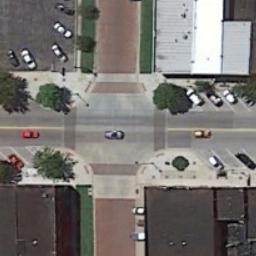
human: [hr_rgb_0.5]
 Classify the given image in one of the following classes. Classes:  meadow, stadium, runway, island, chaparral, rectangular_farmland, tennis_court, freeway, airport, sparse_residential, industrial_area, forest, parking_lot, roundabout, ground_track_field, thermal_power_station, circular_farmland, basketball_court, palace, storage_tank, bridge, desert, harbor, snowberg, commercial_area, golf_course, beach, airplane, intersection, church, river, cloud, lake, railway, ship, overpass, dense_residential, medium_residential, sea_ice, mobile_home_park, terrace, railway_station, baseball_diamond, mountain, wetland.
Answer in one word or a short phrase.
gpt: intersection